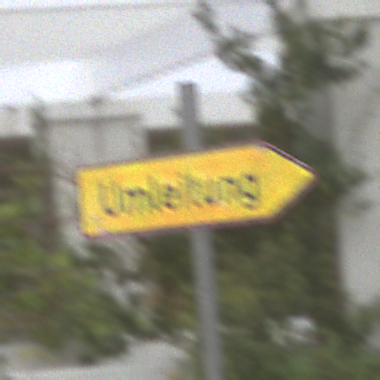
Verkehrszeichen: UmleitungswegweiserRechtsweisend
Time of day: Midday
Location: Outdoor (Urban)
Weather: Overcast
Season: NotSpecified
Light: Natural